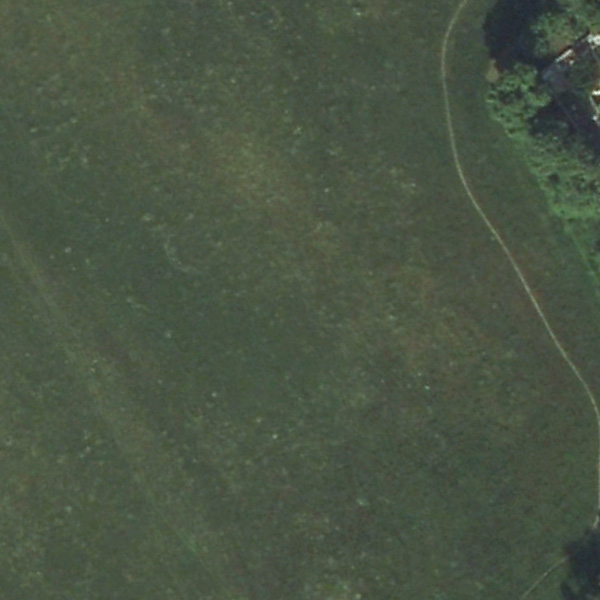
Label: Meadow